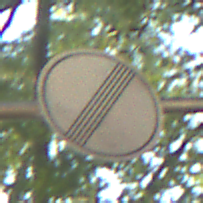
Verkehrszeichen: EndeSaemtlicherBegrenzungen
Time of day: SunriseSunset
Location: Outdoor (Suburban)
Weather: Clear
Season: NotSpecified
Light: Natural